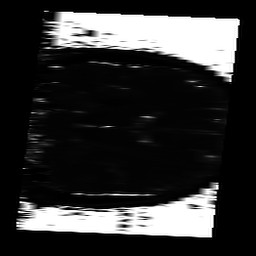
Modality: T2map
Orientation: coronal
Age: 42
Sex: male
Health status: ill